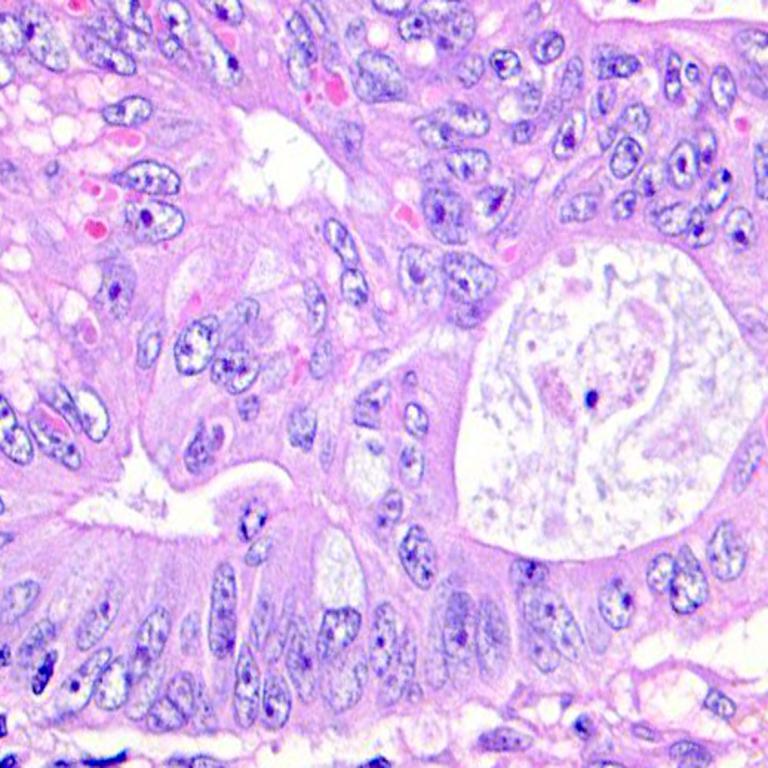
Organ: colon
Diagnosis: adenocarcinomas